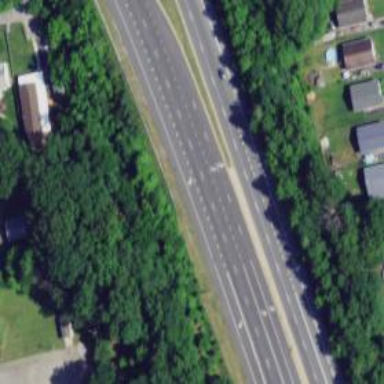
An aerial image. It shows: Asphalt motorway.